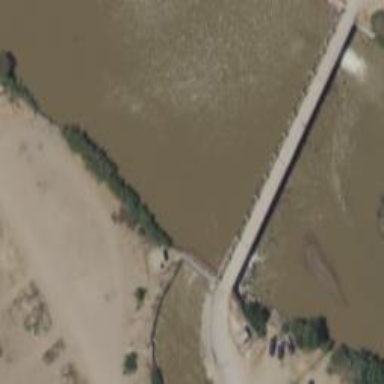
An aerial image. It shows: Dam along waterway.